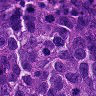
Metastatic tissue present: yes